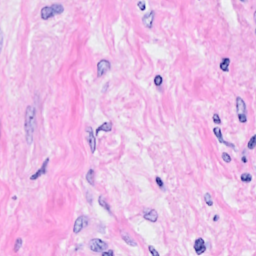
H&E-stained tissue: Breast